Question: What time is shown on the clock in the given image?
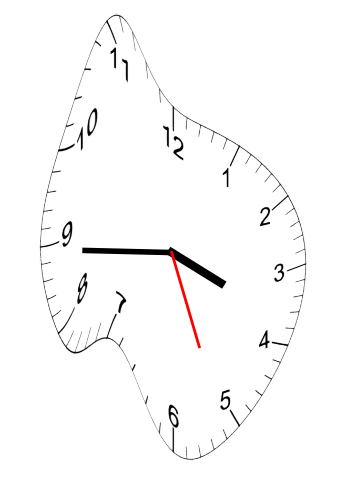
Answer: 03:44:26